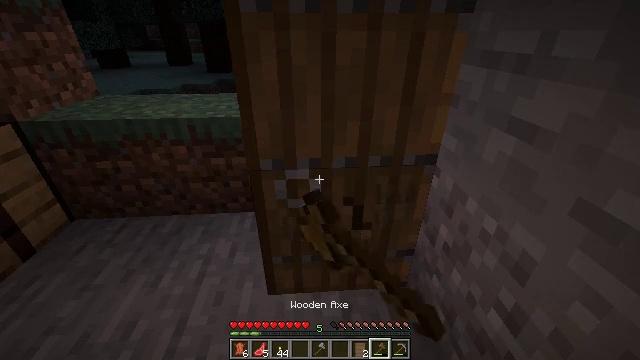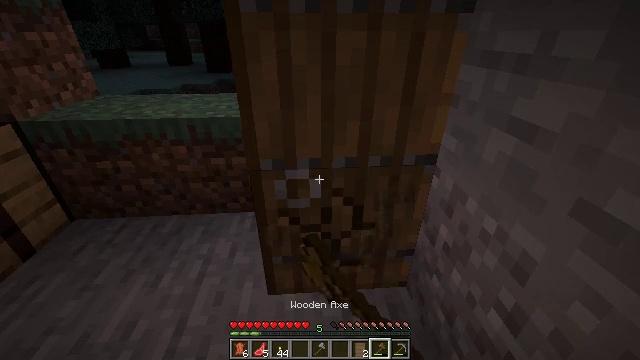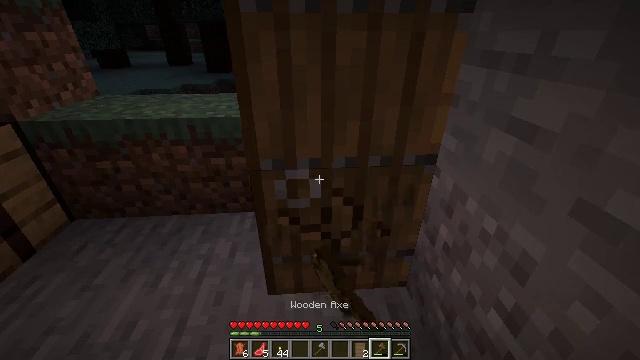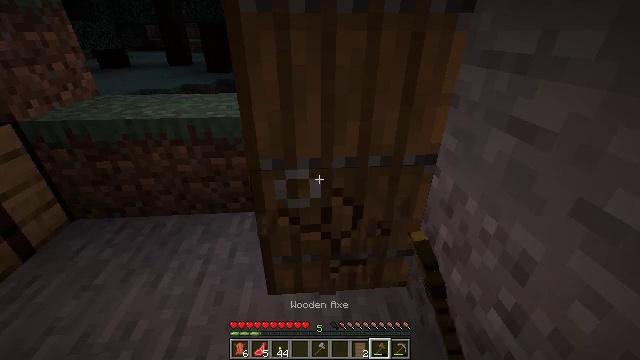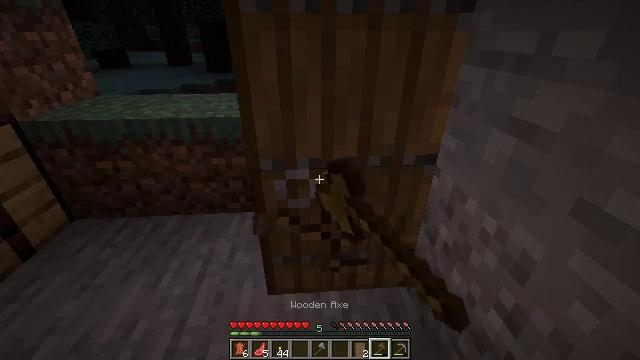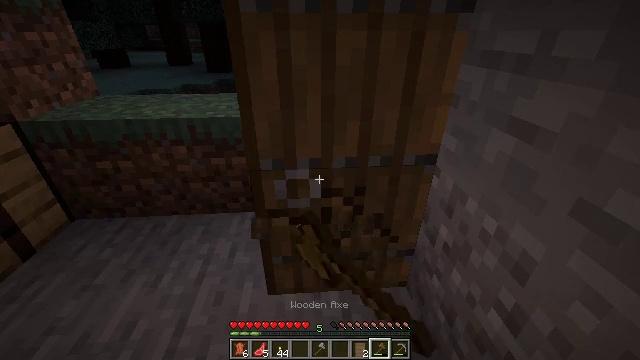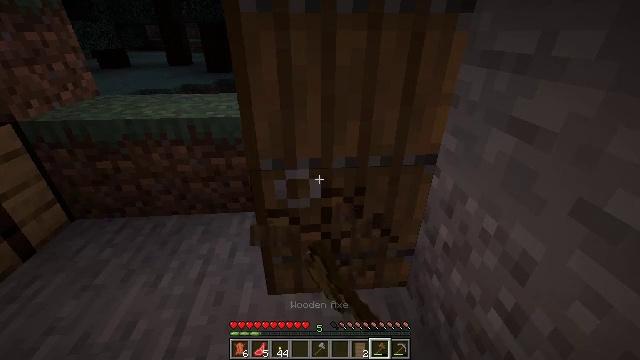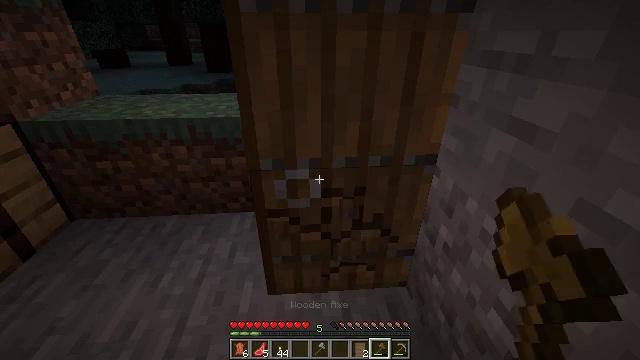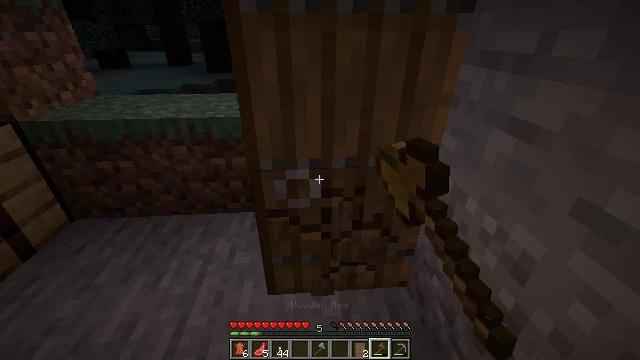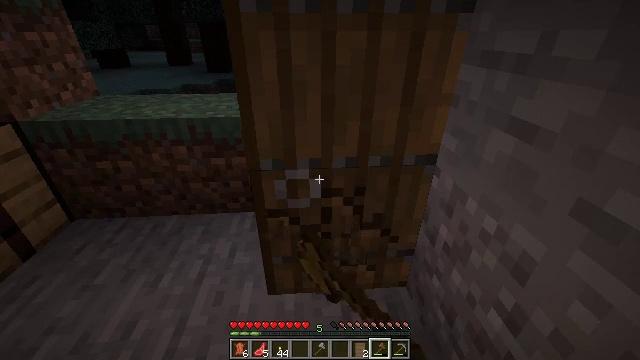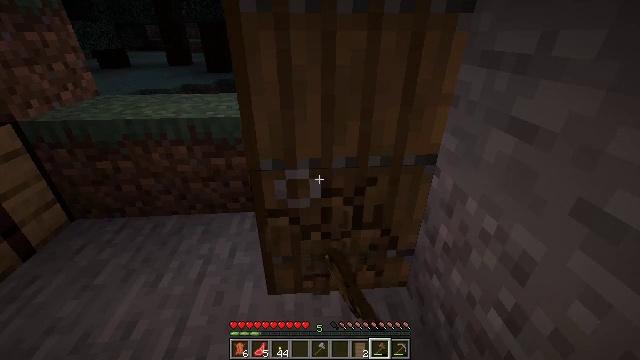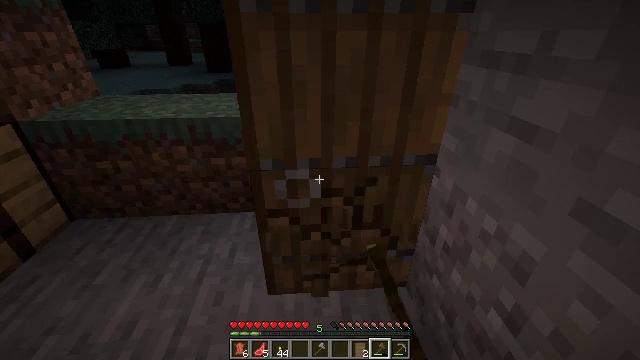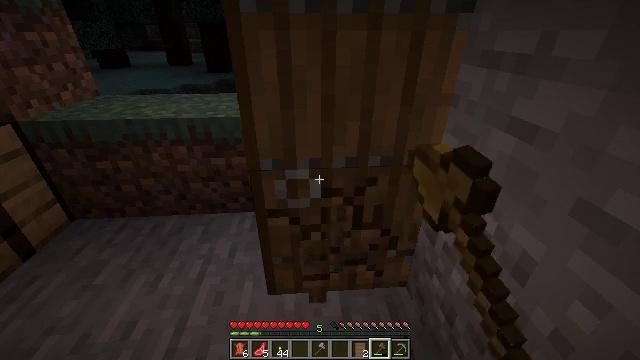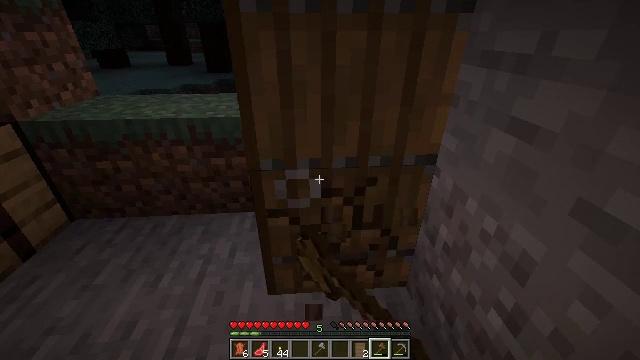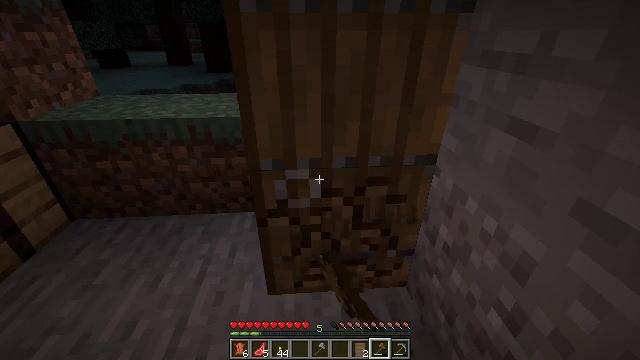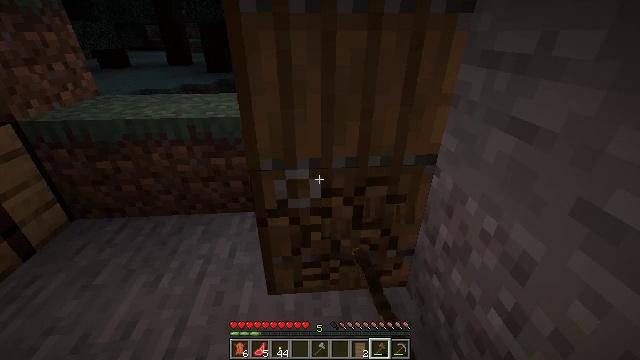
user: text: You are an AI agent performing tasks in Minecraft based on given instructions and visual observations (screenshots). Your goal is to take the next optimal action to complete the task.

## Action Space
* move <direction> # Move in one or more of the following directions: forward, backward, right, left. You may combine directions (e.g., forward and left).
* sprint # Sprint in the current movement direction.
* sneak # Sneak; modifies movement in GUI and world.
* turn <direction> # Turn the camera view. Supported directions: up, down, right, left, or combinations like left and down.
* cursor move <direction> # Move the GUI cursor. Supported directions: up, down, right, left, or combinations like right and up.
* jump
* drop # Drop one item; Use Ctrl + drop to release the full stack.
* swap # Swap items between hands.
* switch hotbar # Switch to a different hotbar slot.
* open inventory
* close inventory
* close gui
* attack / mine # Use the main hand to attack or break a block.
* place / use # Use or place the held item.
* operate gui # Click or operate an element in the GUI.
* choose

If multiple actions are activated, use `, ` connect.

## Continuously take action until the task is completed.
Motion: motion action
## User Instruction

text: Reclaim the spruce door from a structure.
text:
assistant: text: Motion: attack / mine
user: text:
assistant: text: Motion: attack / mine
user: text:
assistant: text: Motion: attack / mine
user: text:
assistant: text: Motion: attack / mine
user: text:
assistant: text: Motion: attack / mine
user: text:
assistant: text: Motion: attack / mine
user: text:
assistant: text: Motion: attack / mine
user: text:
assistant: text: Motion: attack / mine
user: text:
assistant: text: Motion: attack / mine
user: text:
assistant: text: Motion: attack / mine
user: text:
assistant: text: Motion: attack / mine
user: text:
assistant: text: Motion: attack / mine
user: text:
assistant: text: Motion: attack / mine
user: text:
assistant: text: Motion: attack / mine
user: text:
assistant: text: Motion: attack / mine
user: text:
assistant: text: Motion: attack / mine
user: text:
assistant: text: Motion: attack / mine
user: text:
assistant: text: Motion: attack / mine
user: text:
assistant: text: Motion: attack / mine
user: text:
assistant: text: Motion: attack / mine
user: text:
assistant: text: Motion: attack / mine
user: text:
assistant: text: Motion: attack / mine
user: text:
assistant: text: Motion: no_op
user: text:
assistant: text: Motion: no_op
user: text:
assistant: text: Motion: no_op
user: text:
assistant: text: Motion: no_op
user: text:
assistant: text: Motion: no_op
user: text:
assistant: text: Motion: no_op
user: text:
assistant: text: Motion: no_op
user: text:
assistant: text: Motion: no_op